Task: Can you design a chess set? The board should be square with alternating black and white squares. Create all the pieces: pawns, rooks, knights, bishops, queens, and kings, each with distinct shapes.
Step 745:
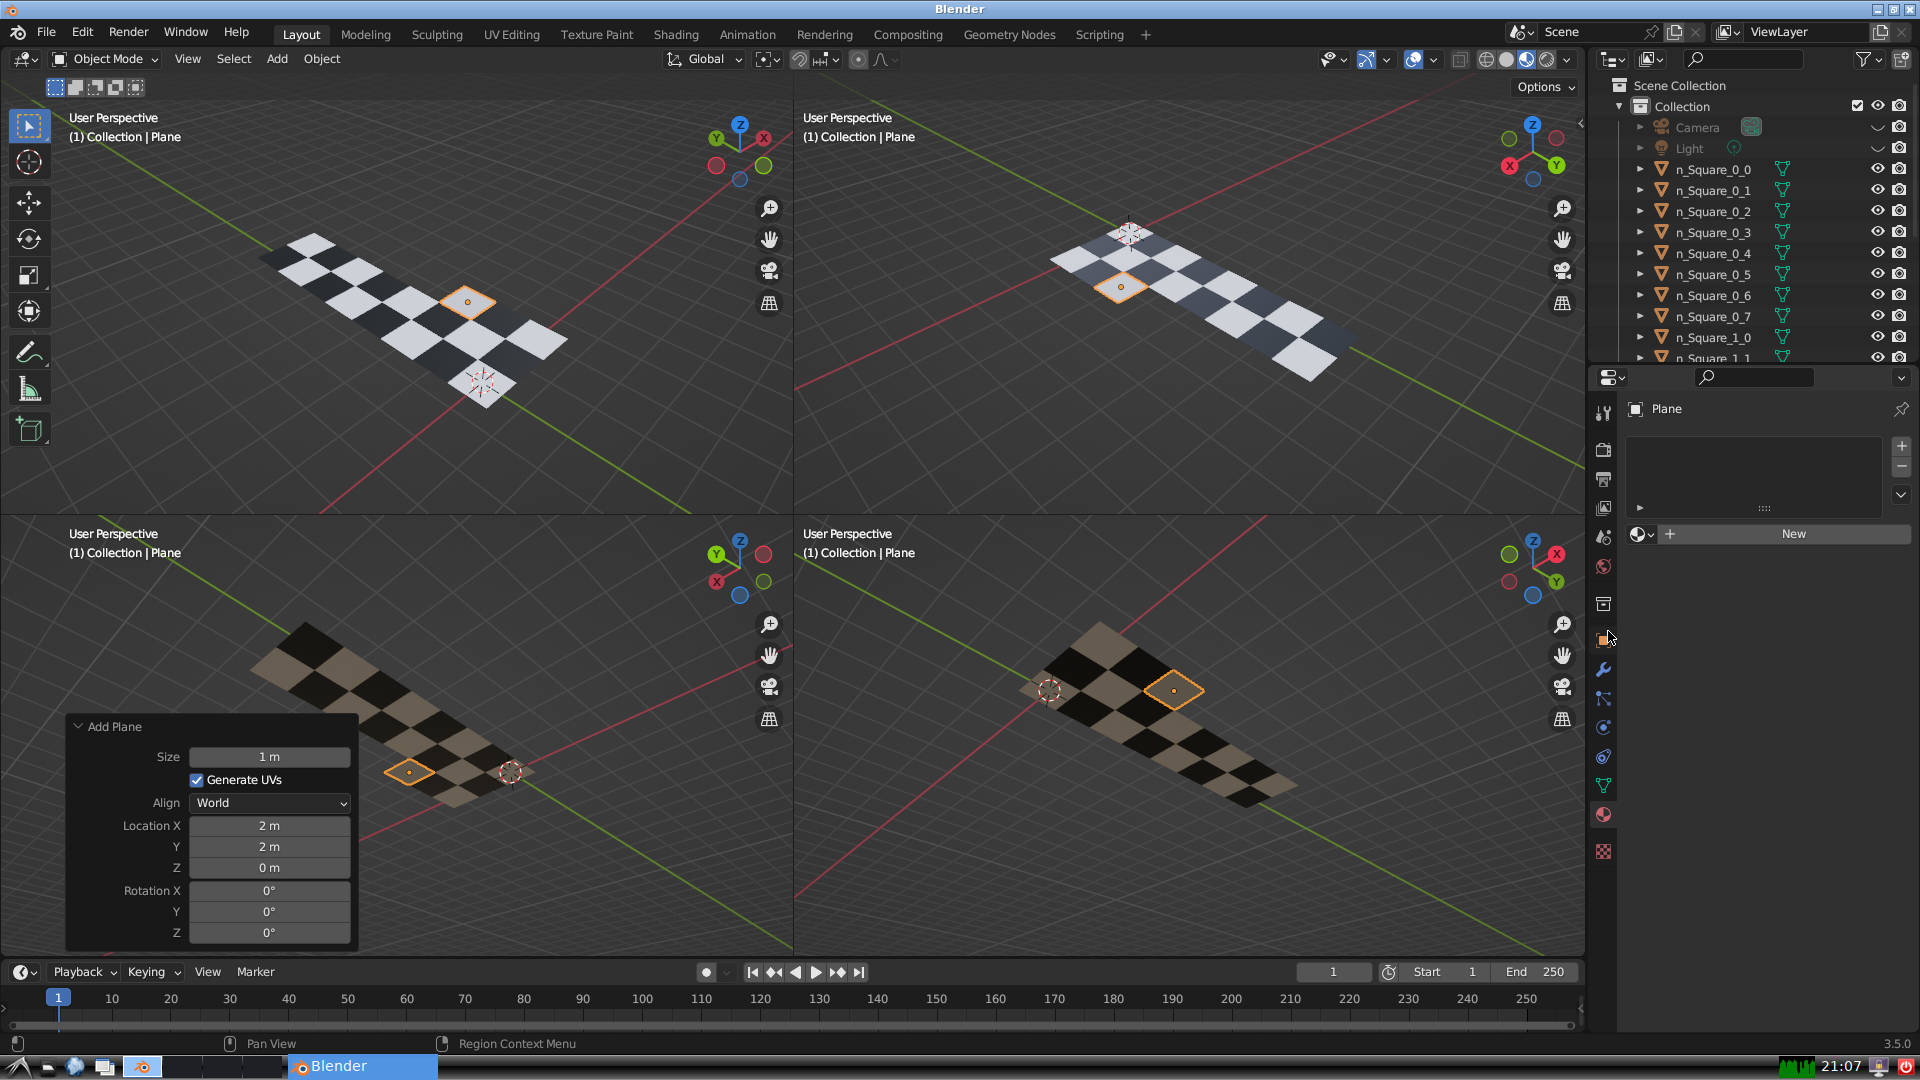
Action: click: no